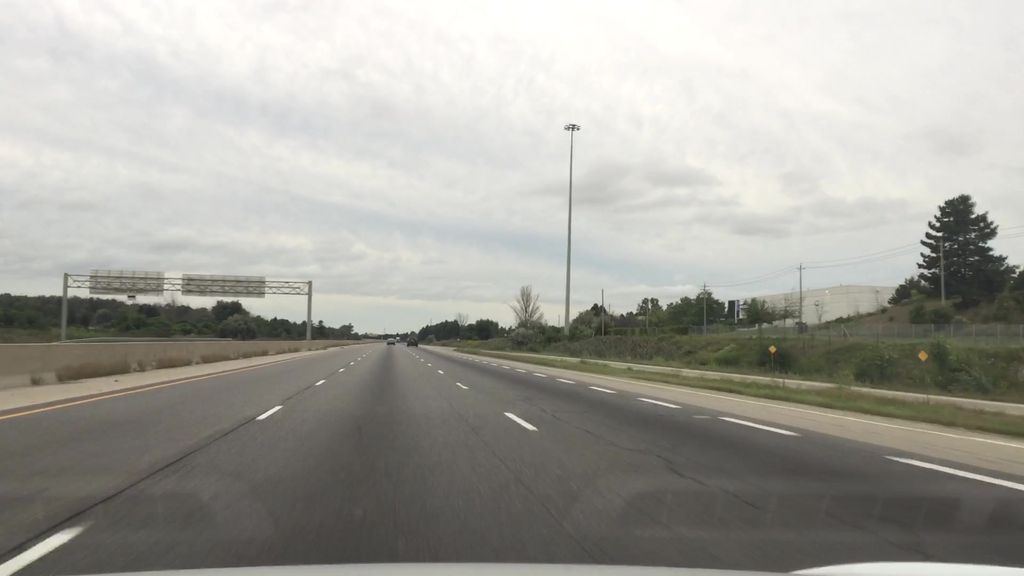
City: kitchener-waterloo